Interaction volume radius: 5 \u00c5
Interaction volume height: 35 \u00c5
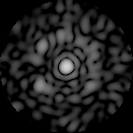
Disorder parameter: 0.7734